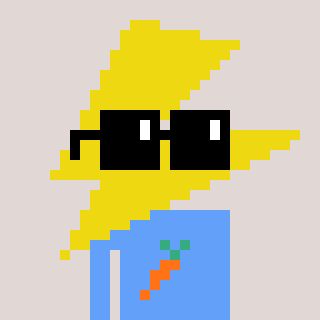
a pixel art character with square black sunglasses, a lightning bolt-shaped head and a blue-colored body on a warm background